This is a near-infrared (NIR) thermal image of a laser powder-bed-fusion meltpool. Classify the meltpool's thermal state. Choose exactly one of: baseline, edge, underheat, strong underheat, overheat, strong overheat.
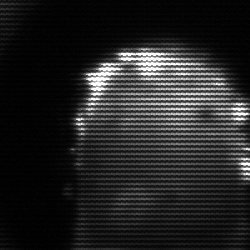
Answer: baseline